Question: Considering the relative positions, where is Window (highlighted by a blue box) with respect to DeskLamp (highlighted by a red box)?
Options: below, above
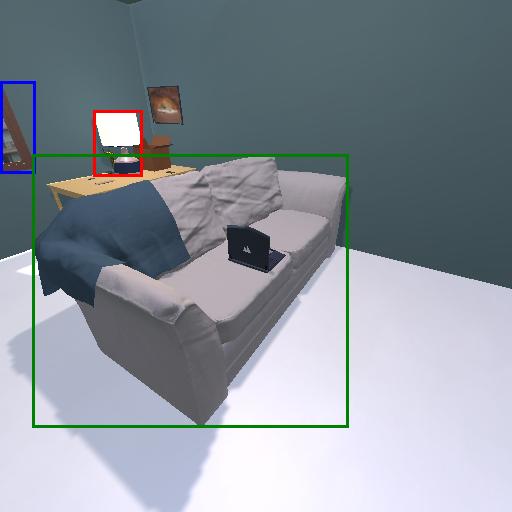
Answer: below